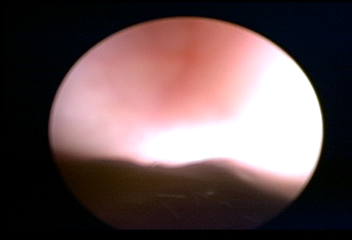
Modality: WLC
Class: Normal mucosa
Bladder cancer association: No